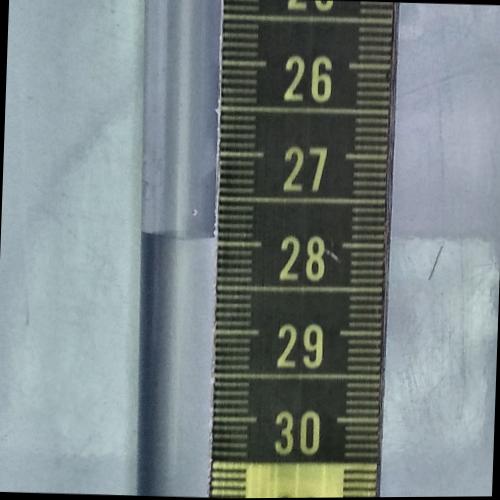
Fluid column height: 27.9 cm